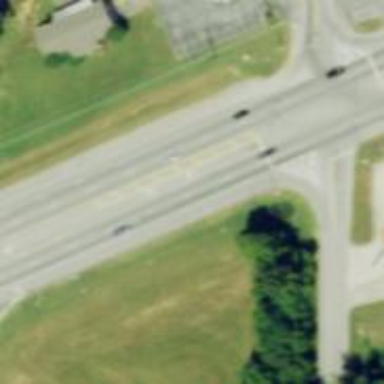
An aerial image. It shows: Trunk highway with asphalt surface forming part of route.